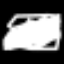
Label: fork